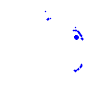
Particle: electron